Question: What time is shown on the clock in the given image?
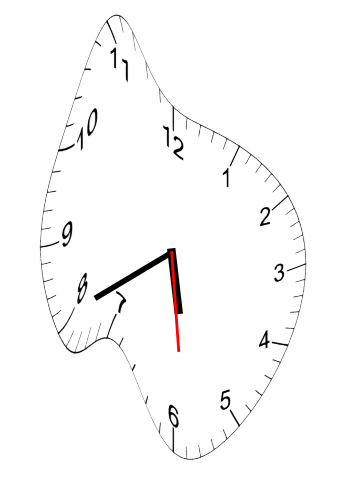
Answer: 05:40:29